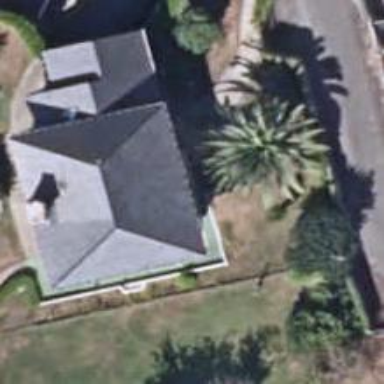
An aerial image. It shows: Simple and straightforward house.